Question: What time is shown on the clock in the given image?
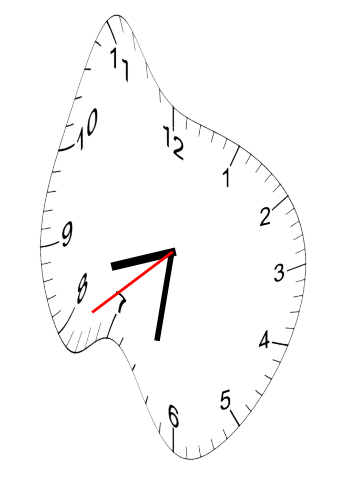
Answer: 08:31:39